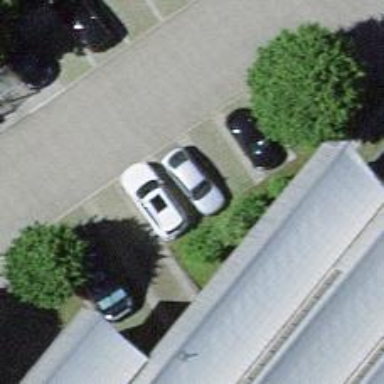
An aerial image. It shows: Parking available on the street side.